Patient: sex F, age 35
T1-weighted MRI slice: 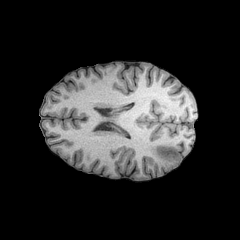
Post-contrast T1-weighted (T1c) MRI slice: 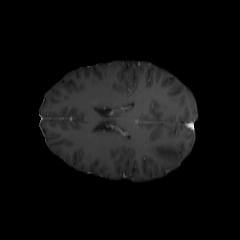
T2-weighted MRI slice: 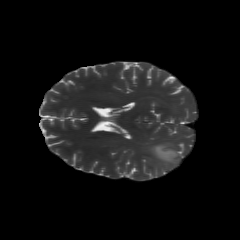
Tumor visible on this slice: yes
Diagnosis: Astrocytoma, IDH-mutant
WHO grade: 2